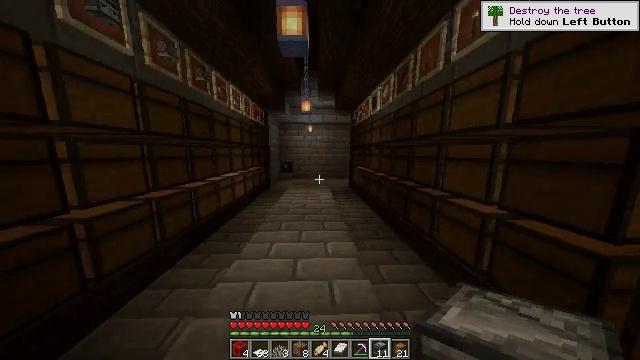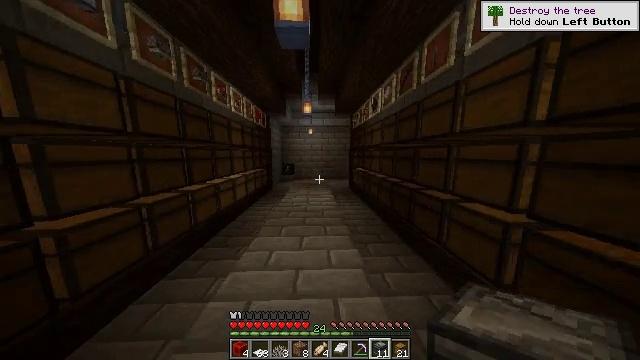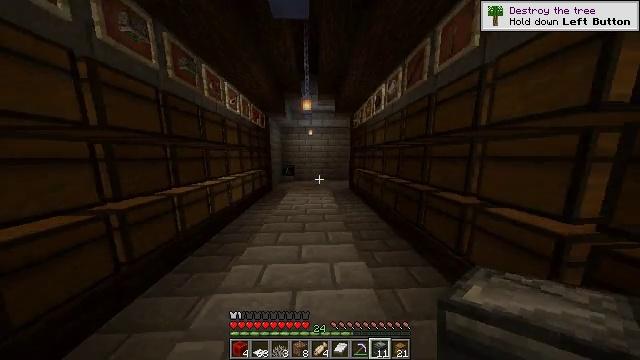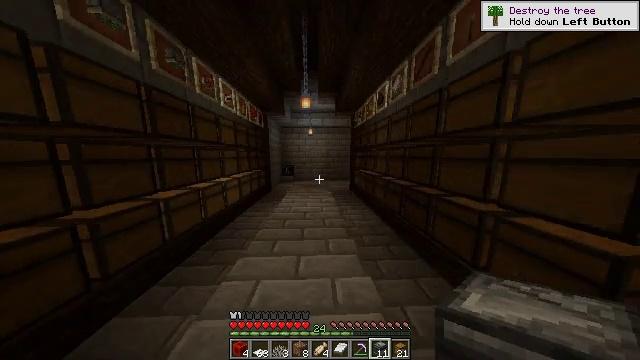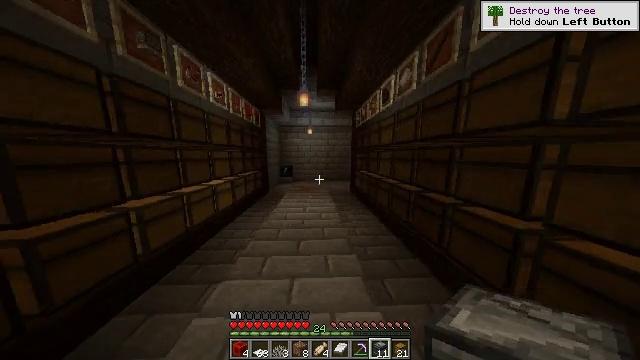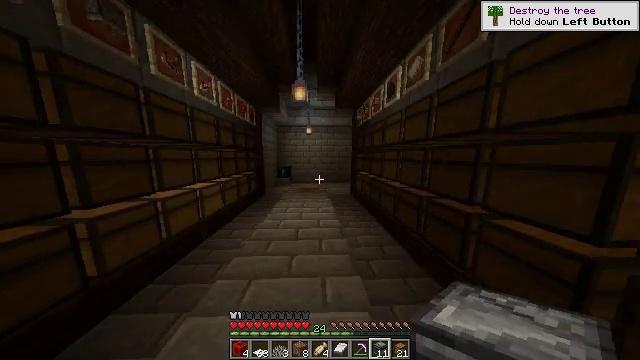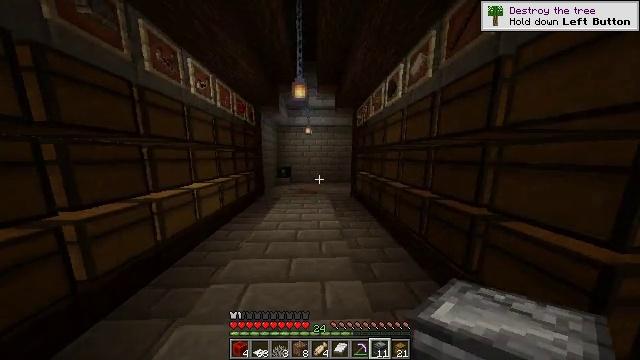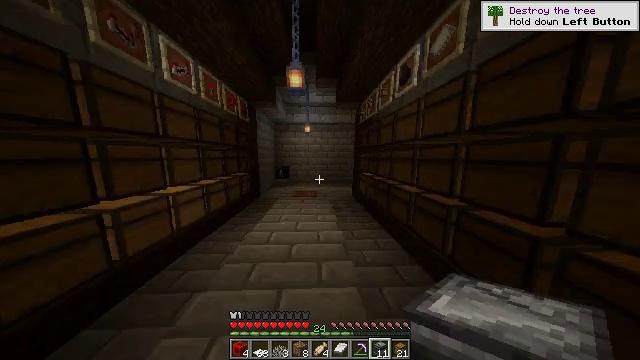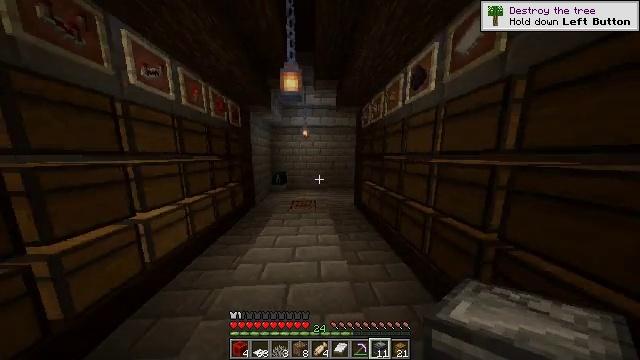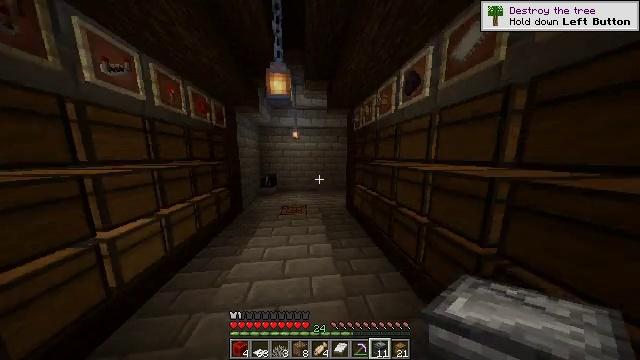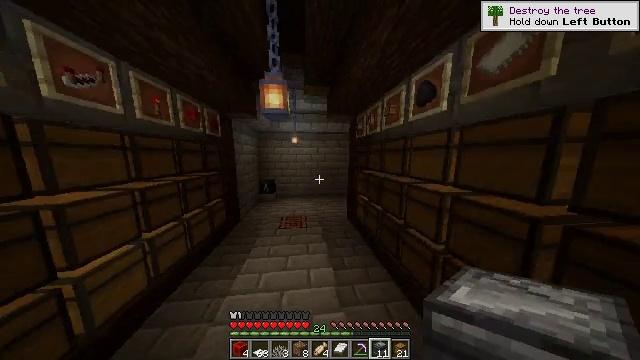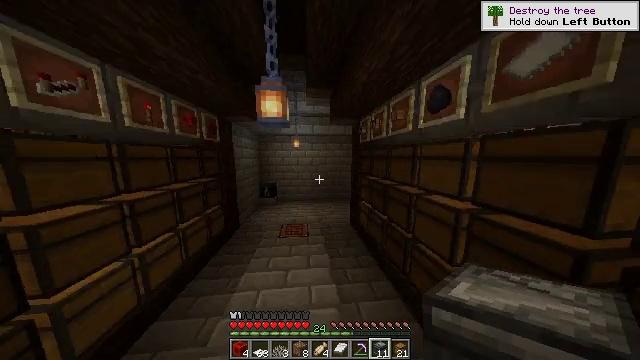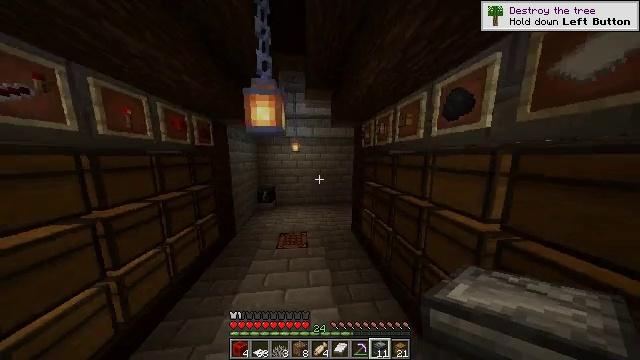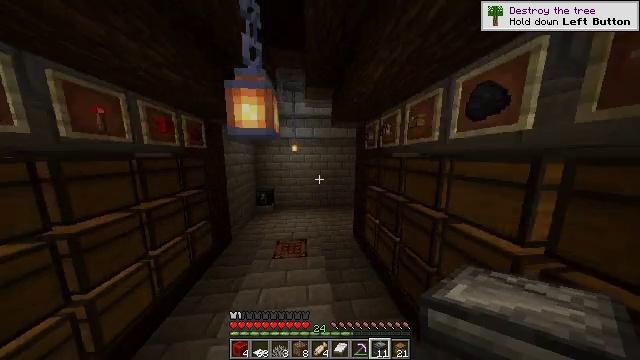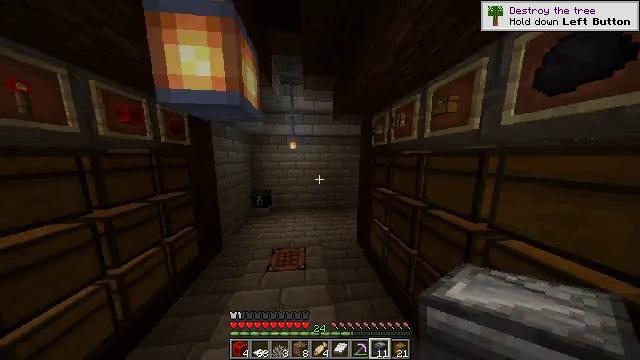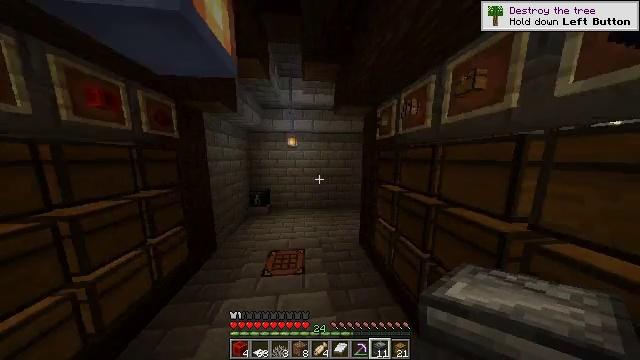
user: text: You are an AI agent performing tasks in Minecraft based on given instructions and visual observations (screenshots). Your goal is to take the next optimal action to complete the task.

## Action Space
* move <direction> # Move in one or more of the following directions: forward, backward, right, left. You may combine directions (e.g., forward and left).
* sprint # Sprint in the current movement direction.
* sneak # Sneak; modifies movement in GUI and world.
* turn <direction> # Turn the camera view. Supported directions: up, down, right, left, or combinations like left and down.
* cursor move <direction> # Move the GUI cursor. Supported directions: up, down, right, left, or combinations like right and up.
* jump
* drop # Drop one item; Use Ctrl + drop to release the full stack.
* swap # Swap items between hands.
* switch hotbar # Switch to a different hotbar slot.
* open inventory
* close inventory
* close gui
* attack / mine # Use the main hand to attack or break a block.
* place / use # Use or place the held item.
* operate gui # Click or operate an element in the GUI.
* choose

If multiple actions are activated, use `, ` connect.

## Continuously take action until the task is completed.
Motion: motion action
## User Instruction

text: Prepare materials and make redstone.
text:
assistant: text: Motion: move forward
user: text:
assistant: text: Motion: move forward
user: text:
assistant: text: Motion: move forward
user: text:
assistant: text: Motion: move forward
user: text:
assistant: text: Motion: move forward
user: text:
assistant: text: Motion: move forward
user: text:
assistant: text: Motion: move forward
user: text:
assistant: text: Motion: move forward, jump
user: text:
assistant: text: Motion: move forward, turn right, jump
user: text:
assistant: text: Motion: move forward, jump
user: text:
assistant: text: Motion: move forward, jump
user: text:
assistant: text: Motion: move forward, jump
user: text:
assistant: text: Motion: move forward, jump
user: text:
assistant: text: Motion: move forward, jump
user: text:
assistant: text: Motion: move forward, jump
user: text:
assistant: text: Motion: move forward, jump
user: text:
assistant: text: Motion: move forward, jump
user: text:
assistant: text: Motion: move forward, jump
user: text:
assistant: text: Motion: move forward, jump
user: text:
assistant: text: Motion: move forward and move left, turn right, jump
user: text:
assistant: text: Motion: move forward and move left, turn right, jump
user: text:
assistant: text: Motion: move forward and move left, turn right, jump
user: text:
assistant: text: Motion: move forward and move left, turn right, jump
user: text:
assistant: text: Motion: move forward and move left, turn right, jump
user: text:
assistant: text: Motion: move forward, turn right, jump
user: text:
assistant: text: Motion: move forward, turn right, jump
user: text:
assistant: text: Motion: move forward, turn right
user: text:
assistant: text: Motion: move forward, turn right
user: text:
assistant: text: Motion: move forward, turn right
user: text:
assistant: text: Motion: move forward, turn right